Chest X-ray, PA view. Patient: 49 years old, sex M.
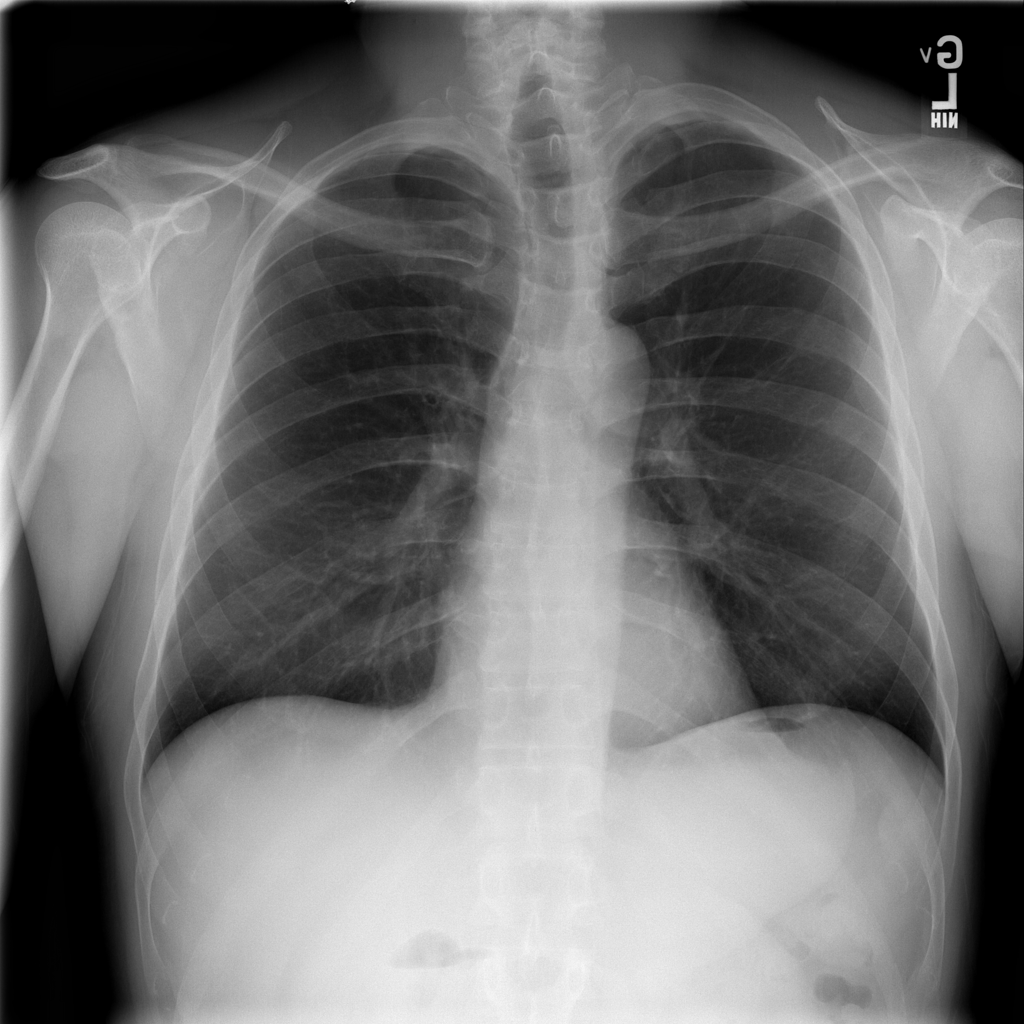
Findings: No Finding